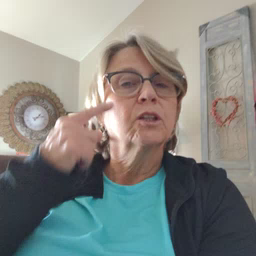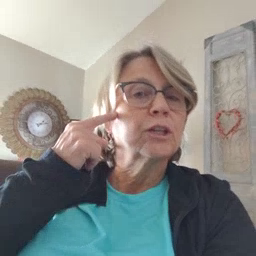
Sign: cheek